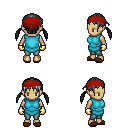
a pixel art fantasy rpg character, female body template, human, tanned skin, teal tunic, teal pants, gray twin-tailed hairstyle, red bandana, gold gloves, brown slippers, four views (front, back, left, right), 2x2 character sprite sheet, small pixel art, hard edges, no anti-aliasing